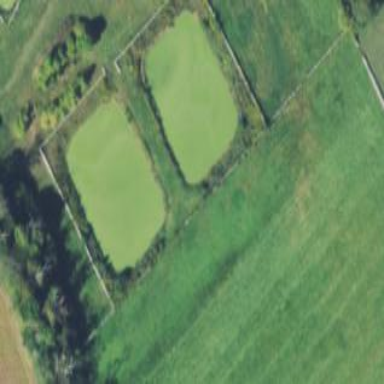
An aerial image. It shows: Pond with natural water.